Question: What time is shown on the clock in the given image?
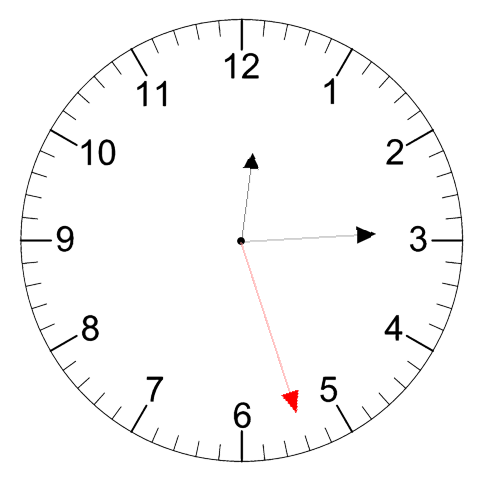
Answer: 12:14:27